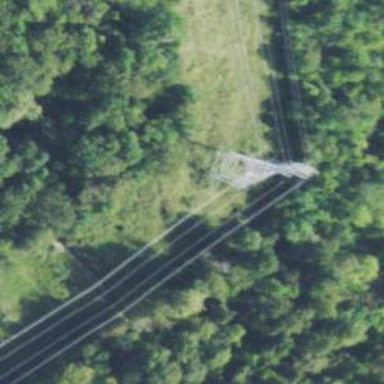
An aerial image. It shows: Lattice structure tower used for power transmission.